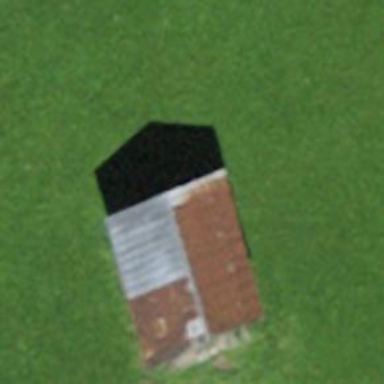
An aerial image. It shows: Shed.